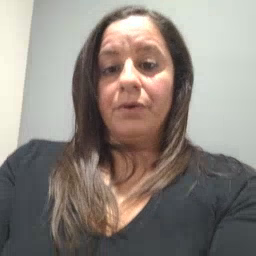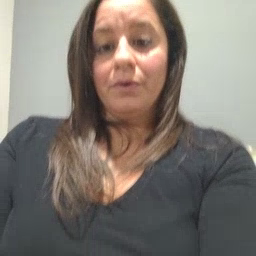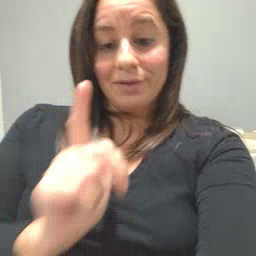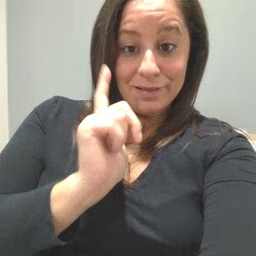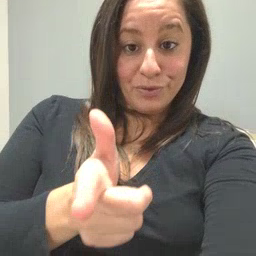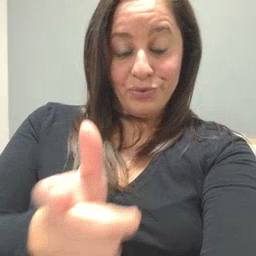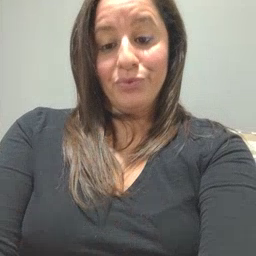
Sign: later